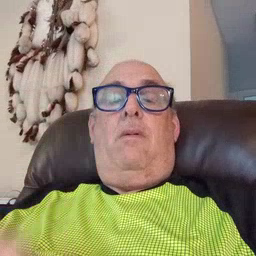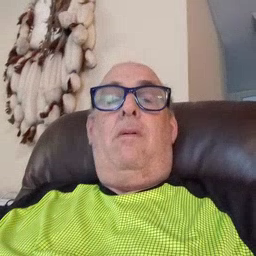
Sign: high